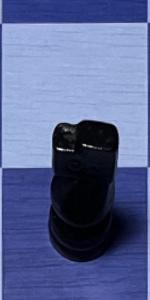
Label: Knight_Black